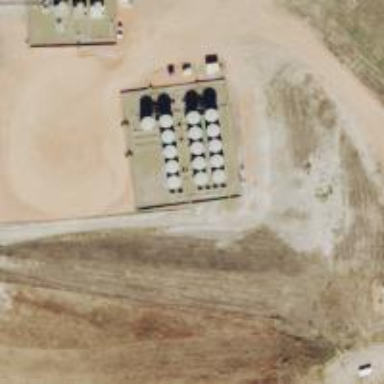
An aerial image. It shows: Storage tank that is man-made.